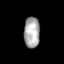
Tissue: skin
Cell type: Epithelial cells
Senescence score: 0.2874
Nuclear area (px): 480
Mean DAPI intensity: 170.104